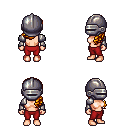
a pixel art fantasy rpg character, female body template, human, light skin, steel arm armor, red pants, dark blonde left-swept hairstyle, metal helm, four views (front, back, left, right), 2x2 character sprite sheet, small pixel art, hard edges, no anti-aliasing